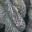
Label: 1